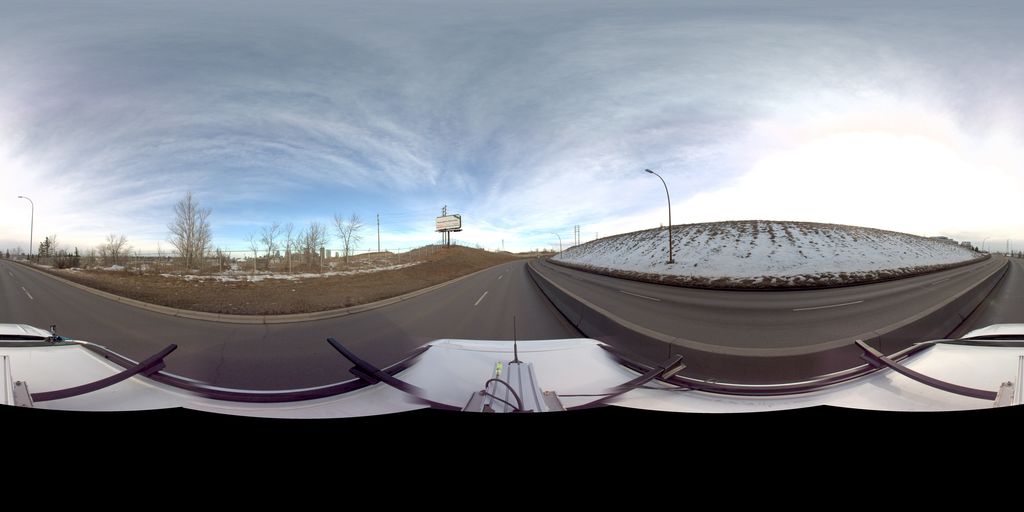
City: calgary